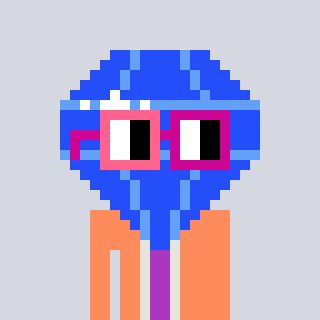
a pixel art character with square pink and red glasses, a blue diamond-shaped head and a peachy-colored body on a cool background